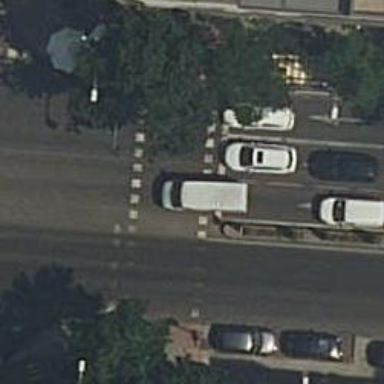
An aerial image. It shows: Zebra crossing with traffic signals. The crossing is marked by traffic lights.